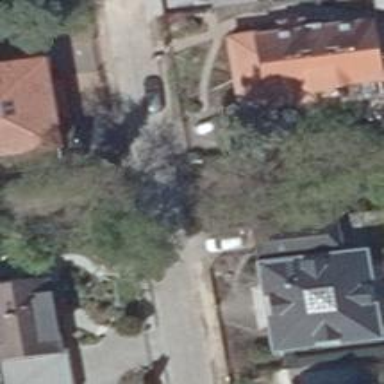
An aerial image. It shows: Residential road.